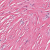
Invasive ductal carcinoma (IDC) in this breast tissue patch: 1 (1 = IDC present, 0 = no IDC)